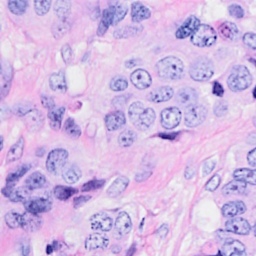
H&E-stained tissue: Breast